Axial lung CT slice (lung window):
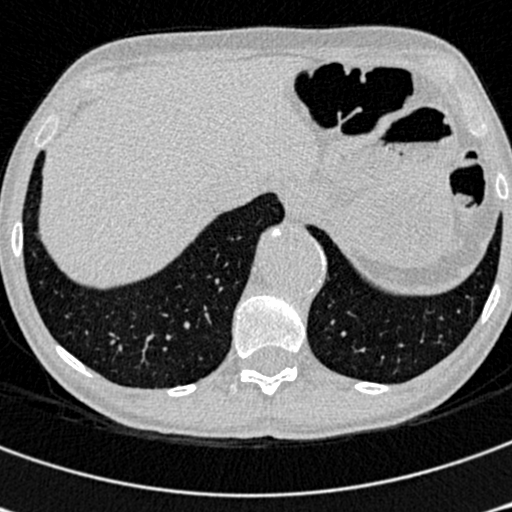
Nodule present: no